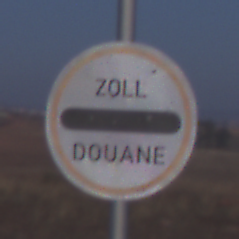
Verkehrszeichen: Zollstelle
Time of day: SunriseSunset
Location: Outdoor (Nature)
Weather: Clear
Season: NotSpecified
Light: Natural